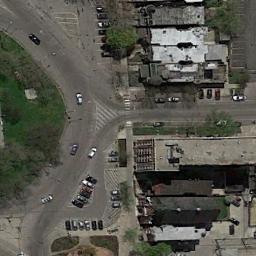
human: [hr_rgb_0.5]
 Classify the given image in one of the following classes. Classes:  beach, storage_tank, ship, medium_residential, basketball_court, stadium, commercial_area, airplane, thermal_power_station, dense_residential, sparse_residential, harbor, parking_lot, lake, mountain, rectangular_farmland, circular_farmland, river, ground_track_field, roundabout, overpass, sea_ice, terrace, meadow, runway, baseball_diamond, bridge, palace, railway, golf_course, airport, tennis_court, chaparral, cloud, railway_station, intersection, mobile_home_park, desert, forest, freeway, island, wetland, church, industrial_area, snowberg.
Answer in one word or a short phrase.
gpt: intersection